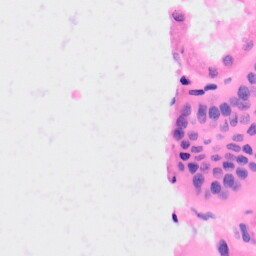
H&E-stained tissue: Kidney